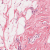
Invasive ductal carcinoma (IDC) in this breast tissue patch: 0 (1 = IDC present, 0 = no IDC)